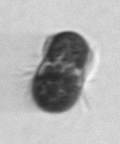
Label: Mesodinium